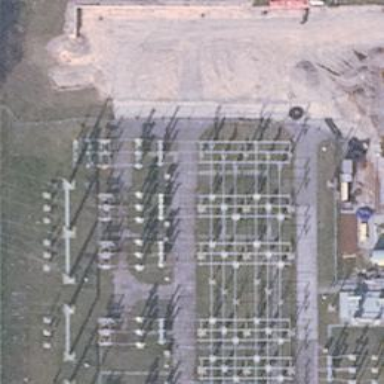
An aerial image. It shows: Busbar power line.